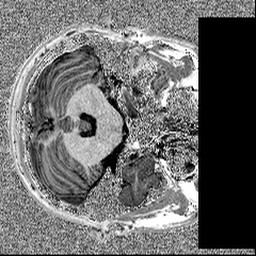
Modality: MP2RAGE
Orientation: axial
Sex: male